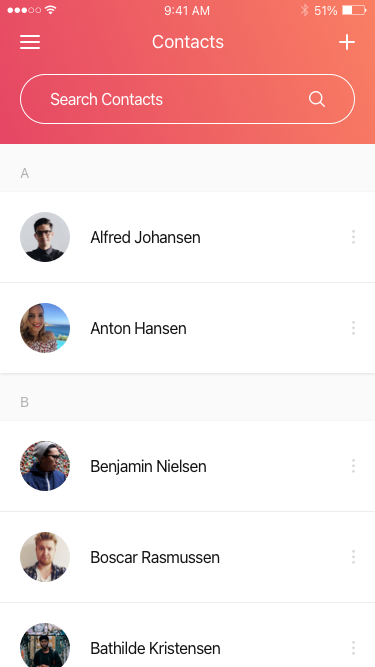
Text in this UI design:
Contacts
B
Benjamin Nielsen
Boscar Rasmussen
Bathilde Kristensen
A
Alfred Johansen
Anton Hansen
Search Contacts